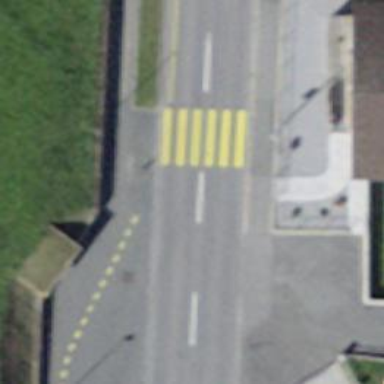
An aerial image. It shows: Uncontrolled zebra crossing on the road.